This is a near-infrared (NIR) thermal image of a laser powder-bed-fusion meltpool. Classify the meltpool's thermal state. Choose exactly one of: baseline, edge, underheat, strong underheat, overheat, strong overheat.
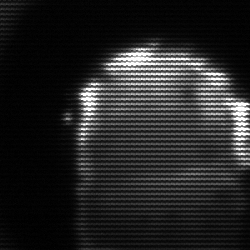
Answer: baseline